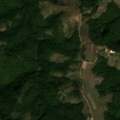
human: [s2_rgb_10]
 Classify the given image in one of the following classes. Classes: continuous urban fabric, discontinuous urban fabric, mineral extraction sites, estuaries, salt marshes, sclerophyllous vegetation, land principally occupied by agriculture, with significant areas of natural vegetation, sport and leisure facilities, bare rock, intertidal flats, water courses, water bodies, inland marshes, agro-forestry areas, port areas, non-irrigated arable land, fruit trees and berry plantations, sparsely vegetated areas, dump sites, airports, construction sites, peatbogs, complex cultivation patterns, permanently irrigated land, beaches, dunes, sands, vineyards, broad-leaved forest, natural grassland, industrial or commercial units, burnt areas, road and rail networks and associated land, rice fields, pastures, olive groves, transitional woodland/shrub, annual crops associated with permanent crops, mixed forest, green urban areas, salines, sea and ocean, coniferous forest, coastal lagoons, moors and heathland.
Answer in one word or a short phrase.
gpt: complex cultivation patterns, land principally occupied by agriculture, with significant areas of natural vegetation, broad-leaved forest